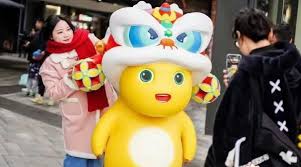
Label: nailong